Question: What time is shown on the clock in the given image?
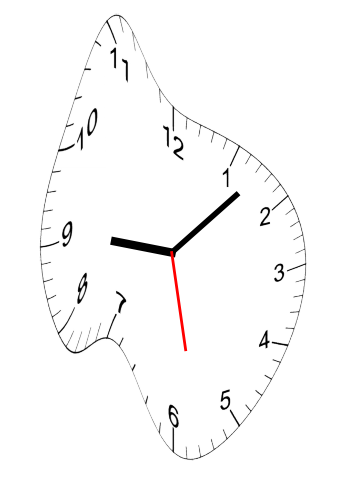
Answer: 09:07:28